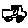
Label: car